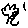
Label: tree